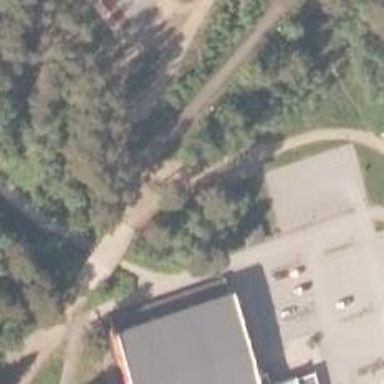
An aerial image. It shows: Path on bridge for nordic skiing. The nordic ski path is groomed for classic and skating techniques.